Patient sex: F
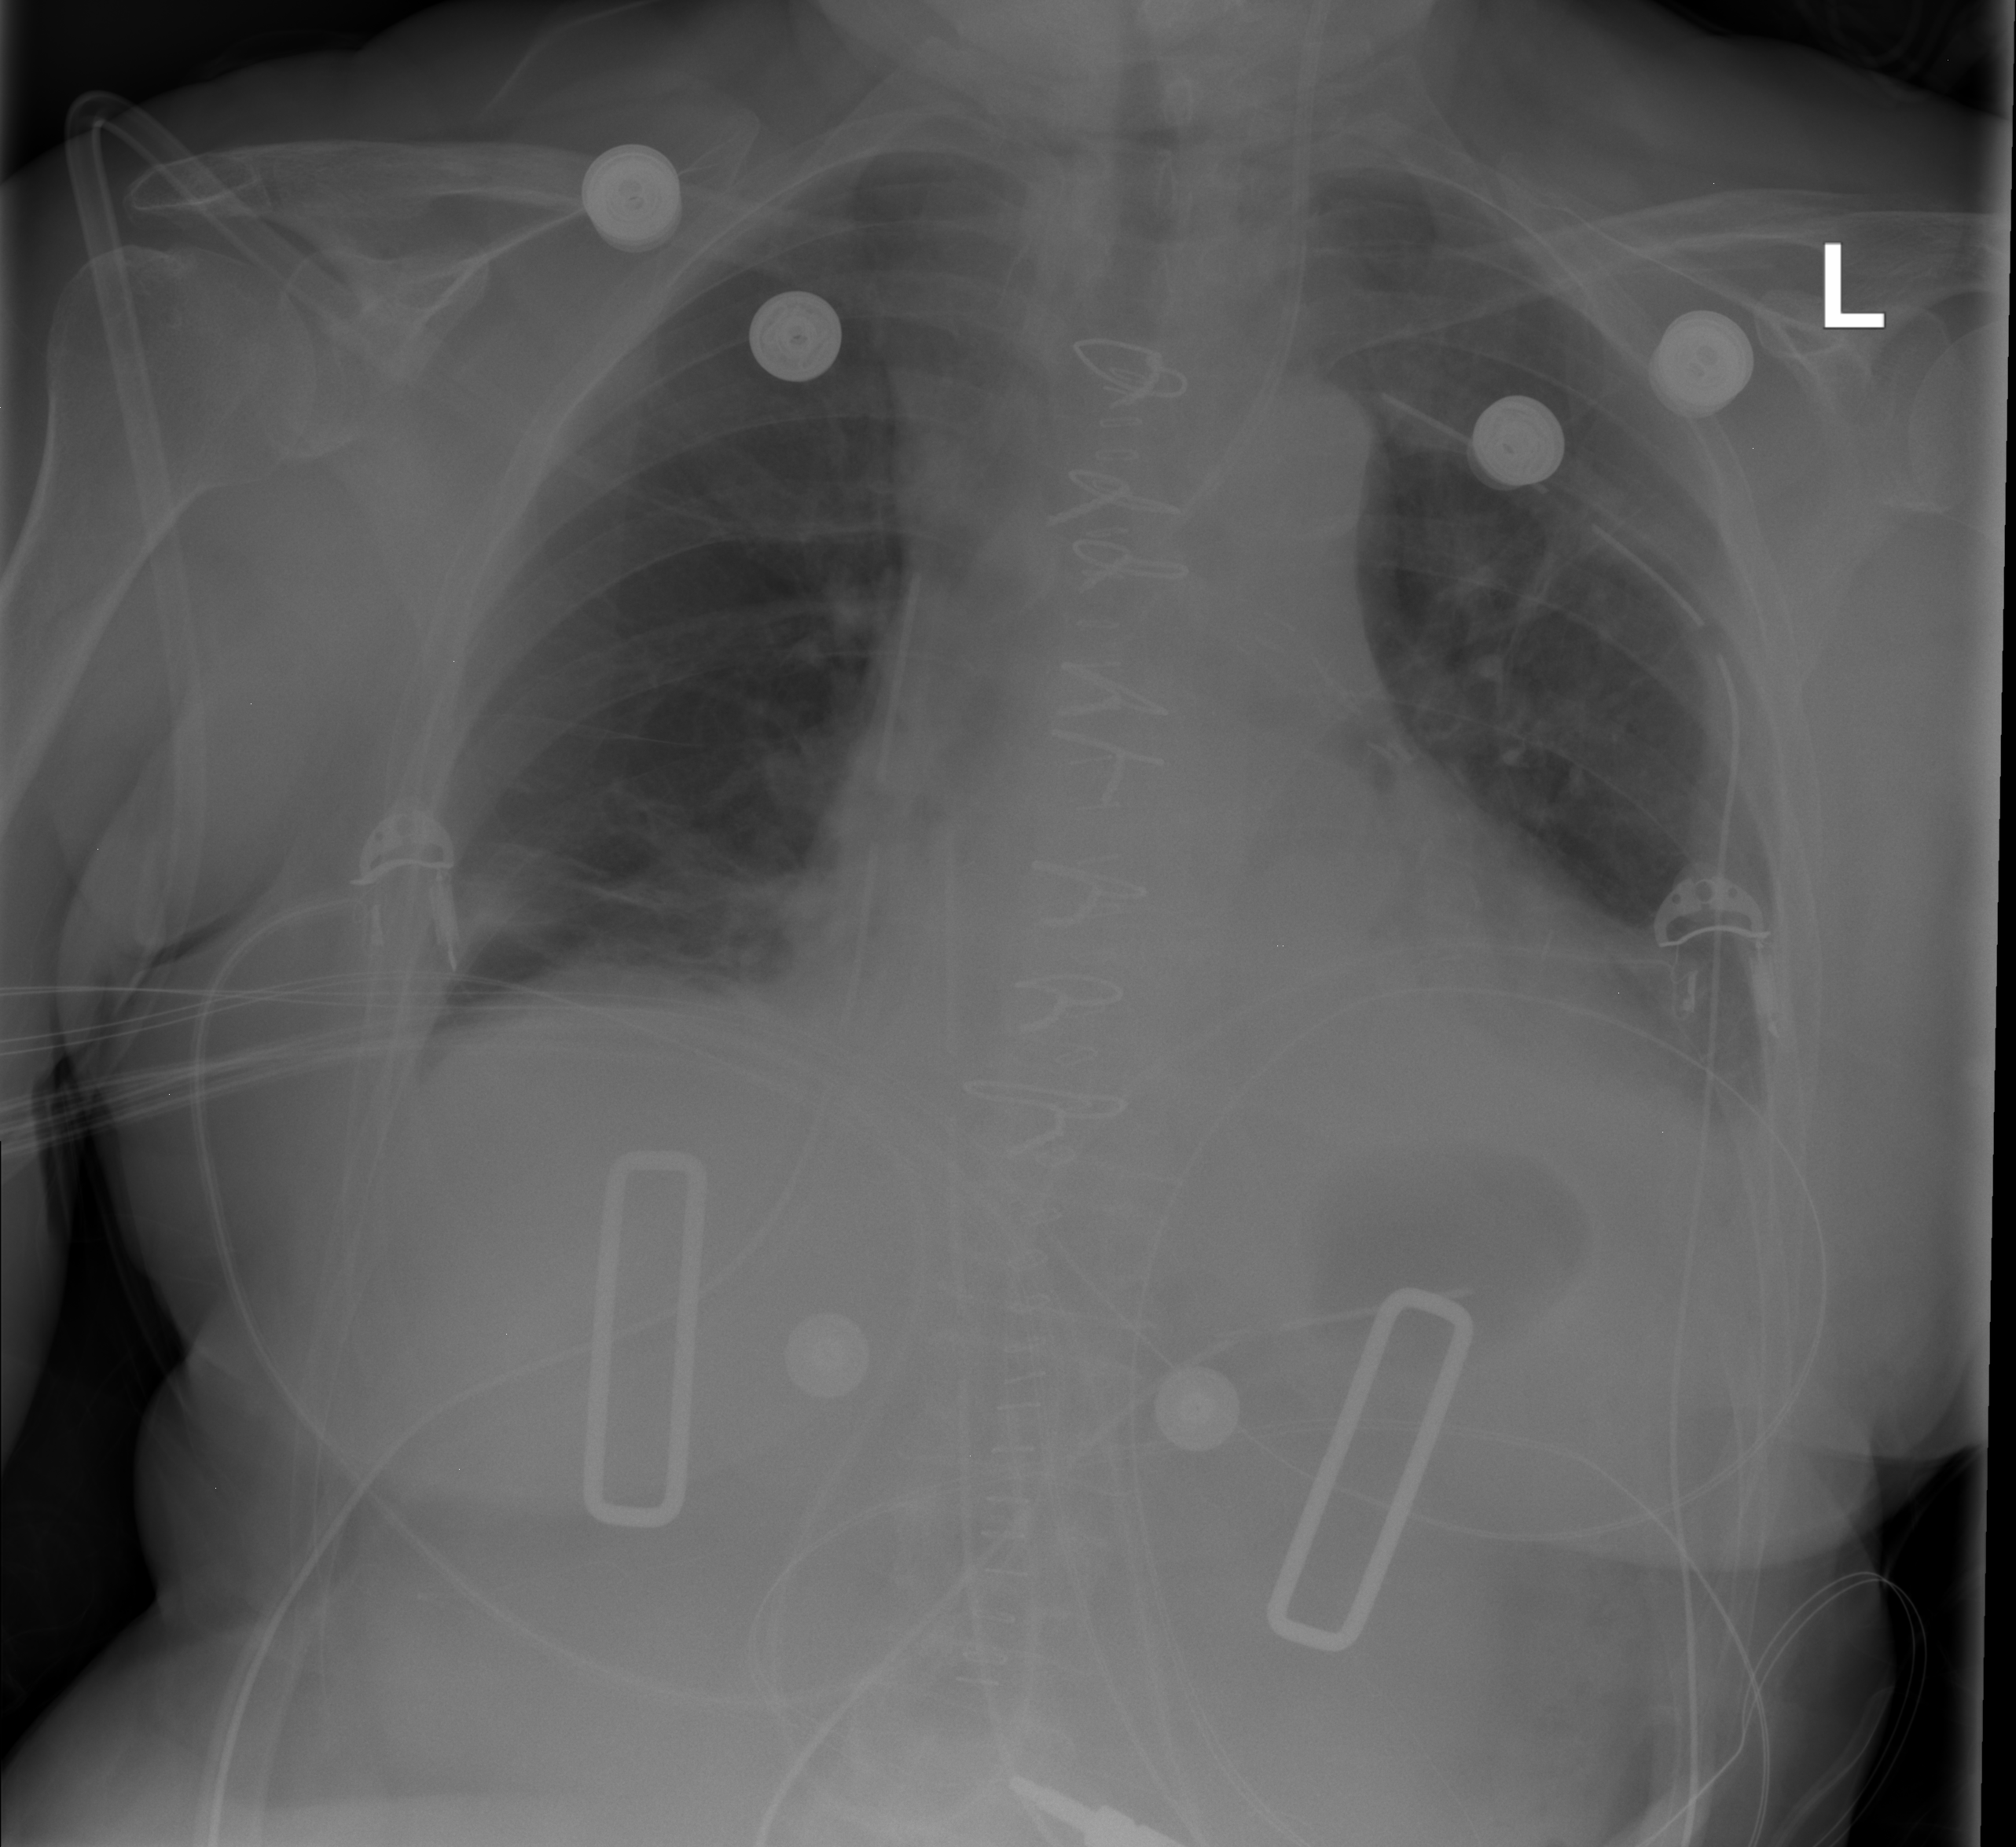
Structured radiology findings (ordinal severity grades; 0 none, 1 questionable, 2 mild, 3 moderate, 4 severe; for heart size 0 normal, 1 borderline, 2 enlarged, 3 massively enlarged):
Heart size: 2
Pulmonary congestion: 0
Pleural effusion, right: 0
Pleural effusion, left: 2
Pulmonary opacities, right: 0
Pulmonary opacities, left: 0
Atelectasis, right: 2
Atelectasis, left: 0